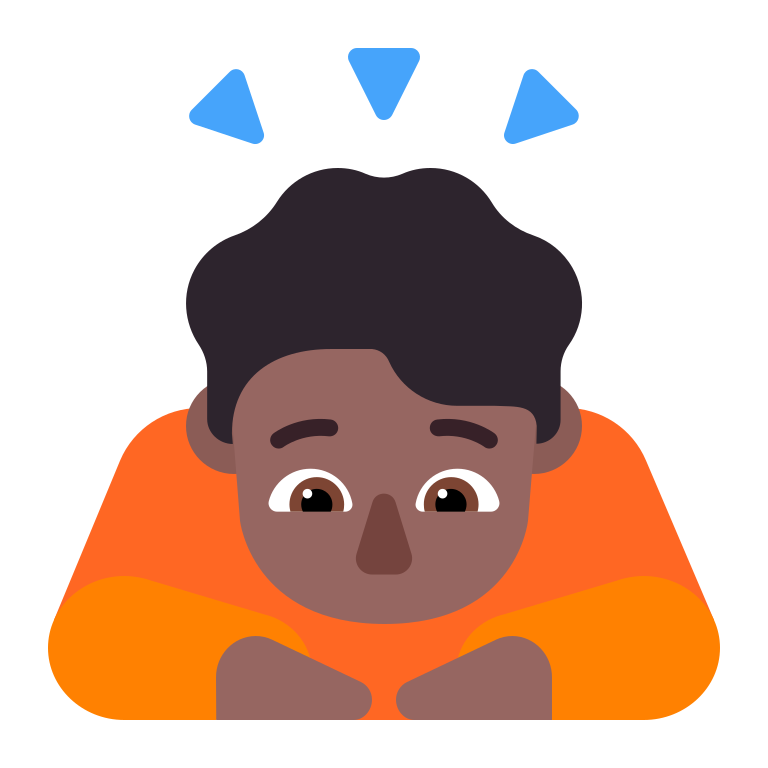
person bowing flat  dark